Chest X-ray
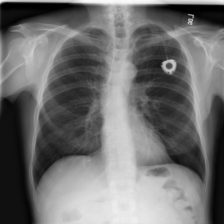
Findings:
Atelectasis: negative
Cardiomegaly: negative
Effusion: negative
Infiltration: negative
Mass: negative
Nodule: negative
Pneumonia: negative
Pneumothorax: negative
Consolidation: negative
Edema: negative
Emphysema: negative
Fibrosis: negative
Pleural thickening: negative
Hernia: negative